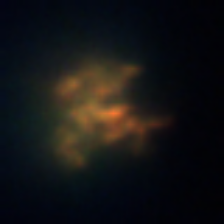
Taxon: Unknown_detritus
Group: Unknown